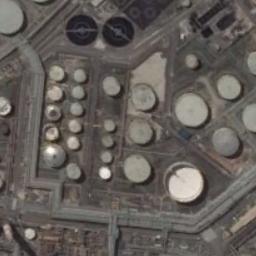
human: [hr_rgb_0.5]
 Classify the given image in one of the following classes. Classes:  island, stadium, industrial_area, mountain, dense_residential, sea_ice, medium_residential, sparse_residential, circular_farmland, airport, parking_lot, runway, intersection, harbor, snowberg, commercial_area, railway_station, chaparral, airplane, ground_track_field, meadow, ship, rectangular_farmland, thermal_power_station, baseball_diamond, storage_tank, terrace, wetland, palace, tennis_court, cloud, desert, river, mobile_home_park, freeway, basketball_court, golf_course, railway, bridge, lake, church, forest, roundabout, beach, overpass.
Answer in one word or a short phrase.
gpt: storage_tank